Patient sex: M
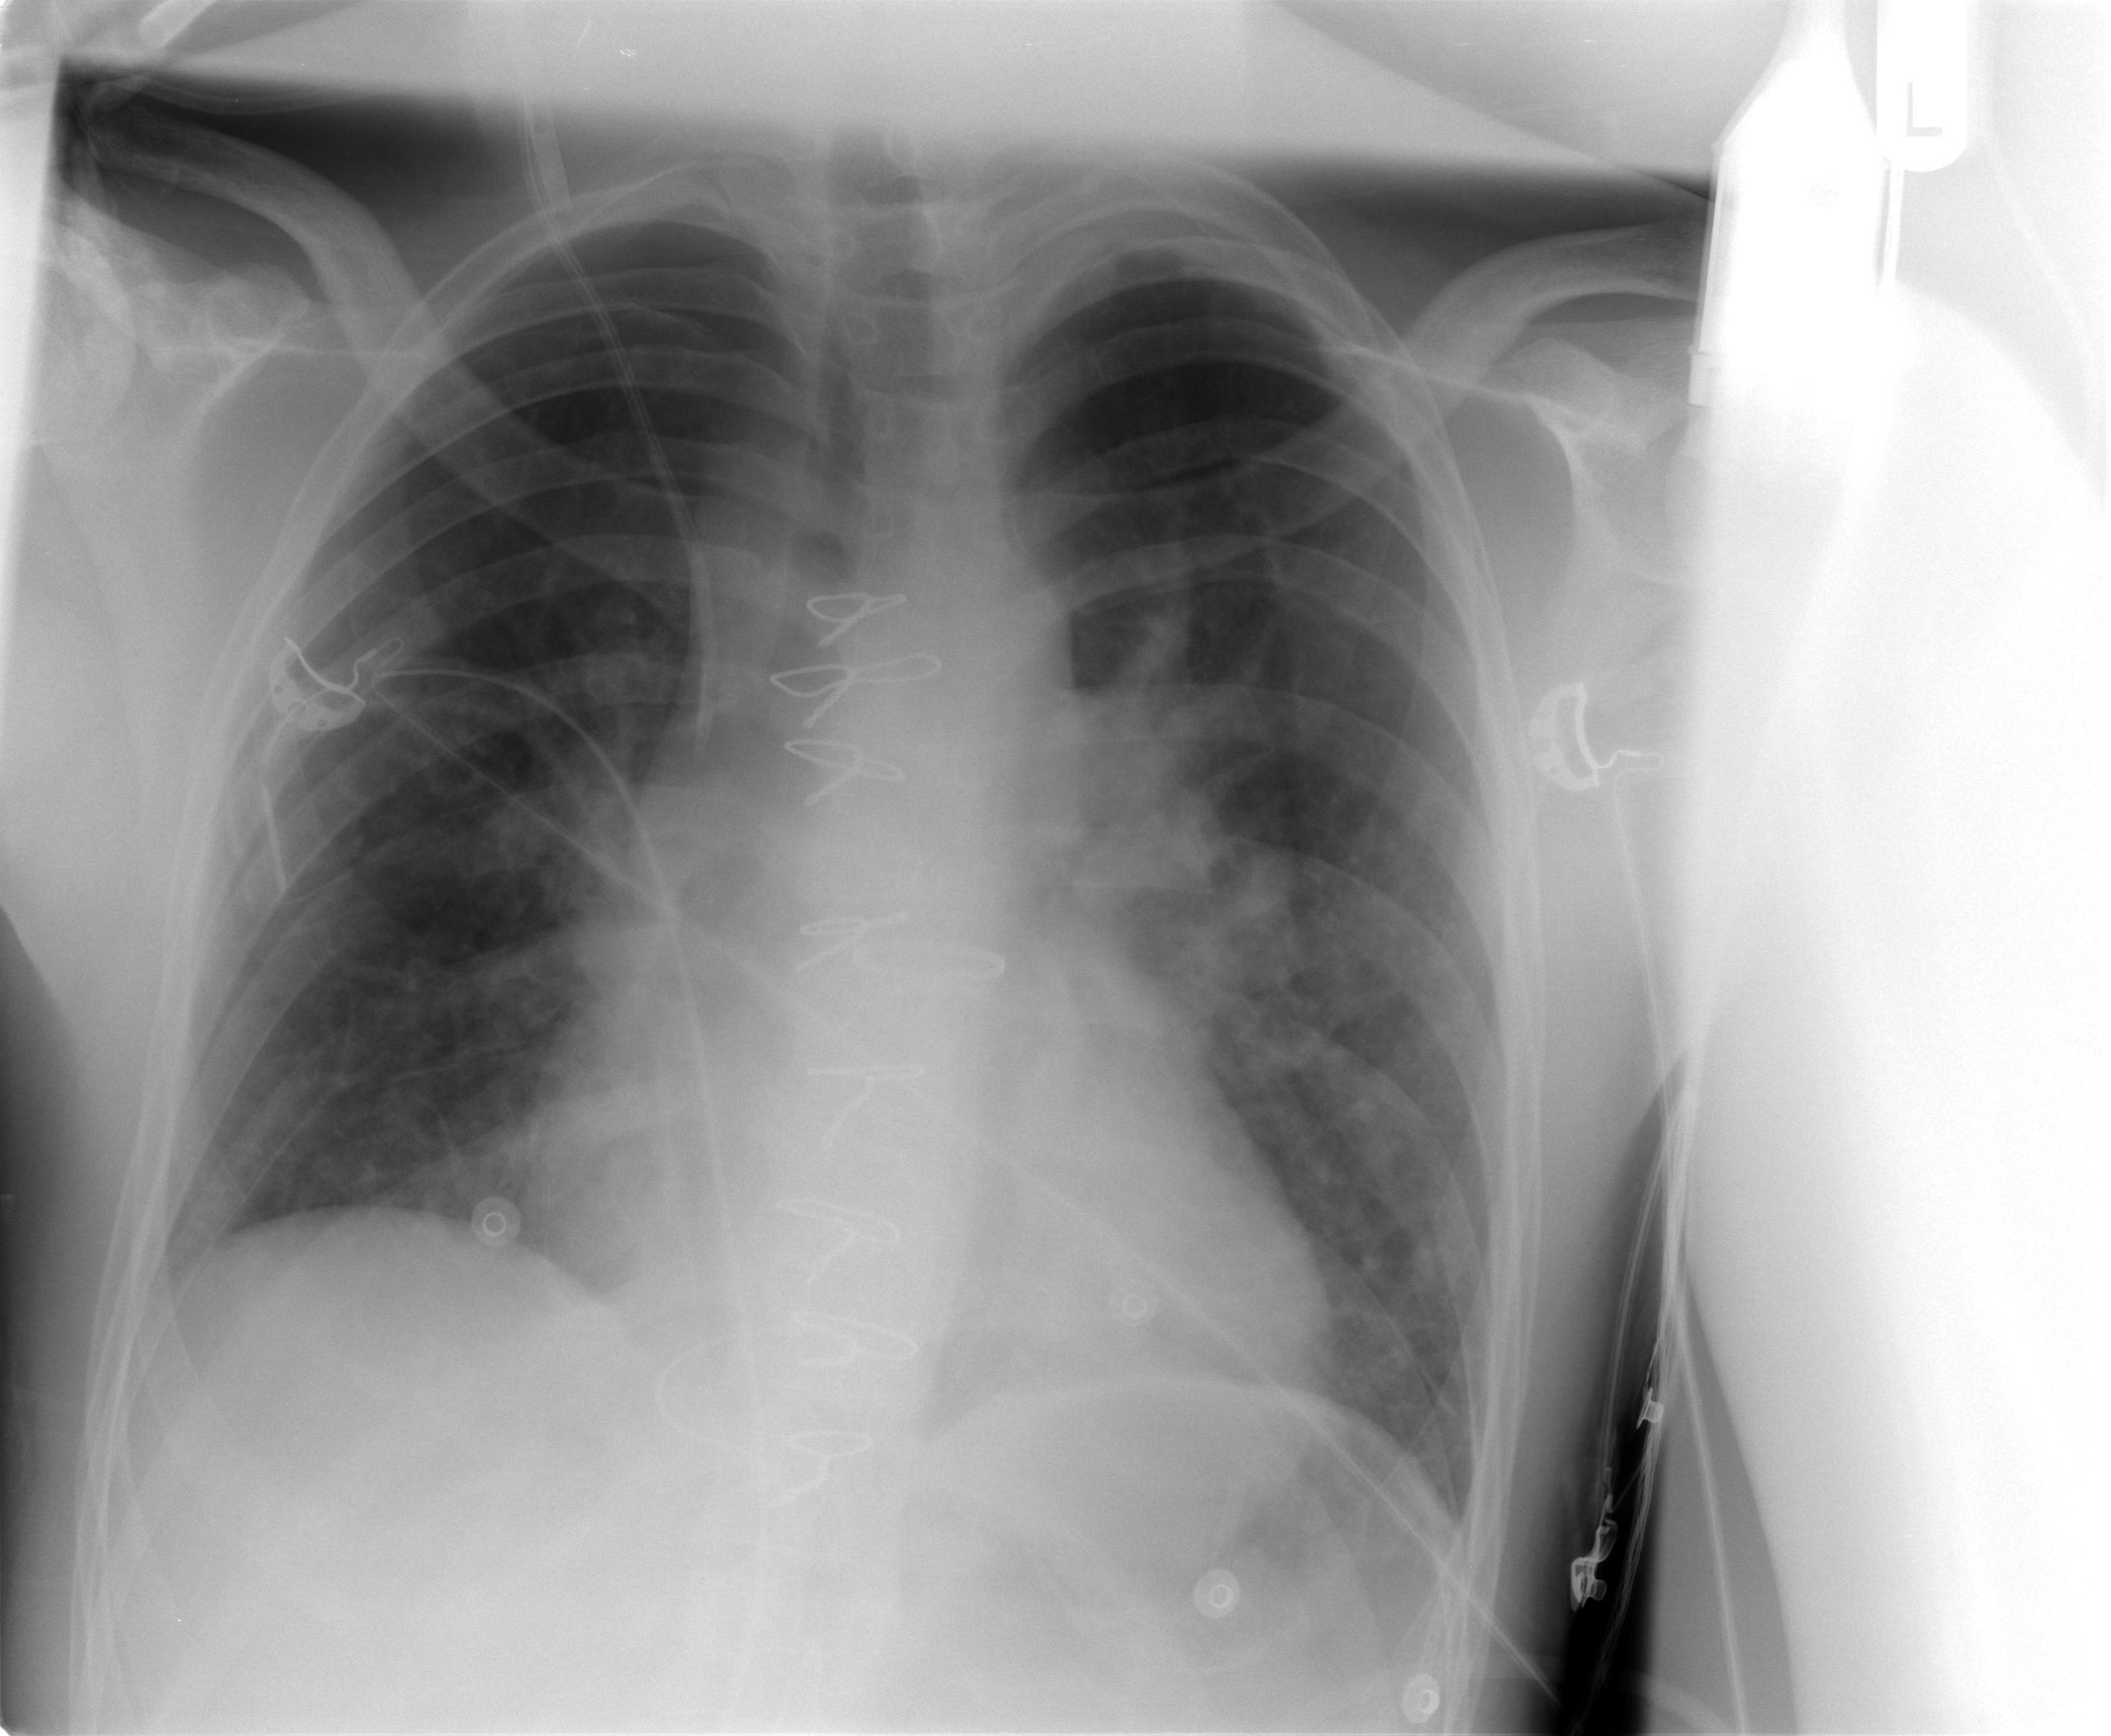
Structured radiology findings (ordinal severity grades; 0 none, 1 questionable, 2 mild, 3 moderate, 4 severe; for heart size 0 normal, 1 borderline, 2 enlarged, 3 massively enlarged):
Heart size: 1
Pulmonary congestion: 2
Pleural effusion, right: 0
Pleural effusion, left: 0
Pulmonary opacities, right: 1
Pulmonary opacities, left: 0
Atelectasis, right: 2
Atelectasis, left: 0